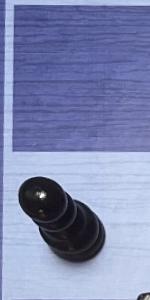
Label: Pawn_Black